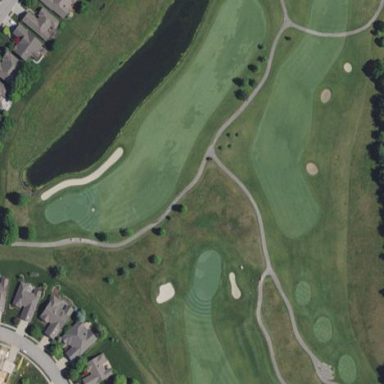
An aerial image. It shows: Scenic view of water hazard on golf course. The natural water feature adds beauty to the landscape.